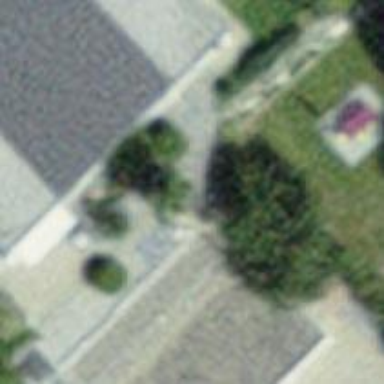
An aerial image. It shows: Simple house.